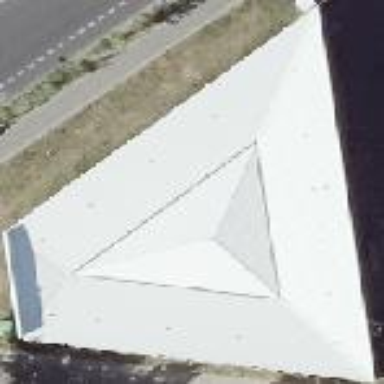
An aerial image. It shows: Commercial building with flat roof.